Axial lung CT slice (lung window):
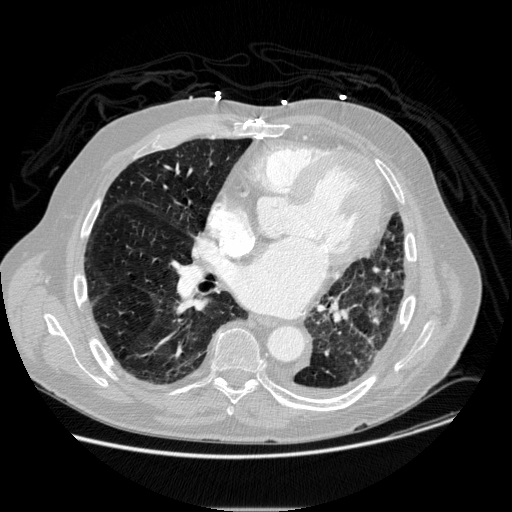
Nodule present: no